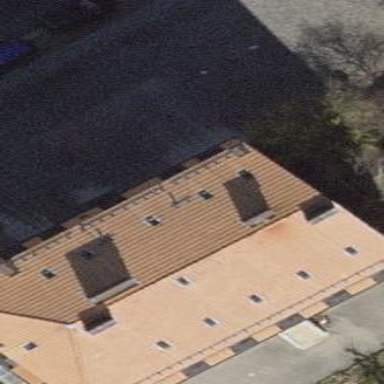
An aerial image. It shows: Hipped roof on apartment building.